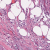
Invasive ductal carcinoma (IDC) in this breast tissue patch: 1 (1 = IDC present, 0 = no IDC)